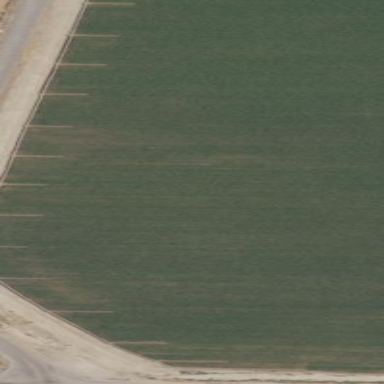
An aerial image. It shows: Farmland with field cropland.